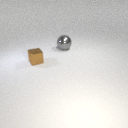
large gray metal sphere to the right of small brown metal cube